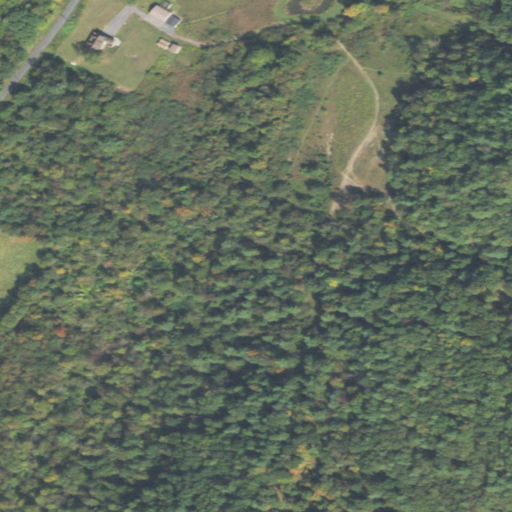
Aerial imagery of valley in Pennsylvania named Bone Yard Hollow containing deciduous forest, pasture, mixed forest, and open development